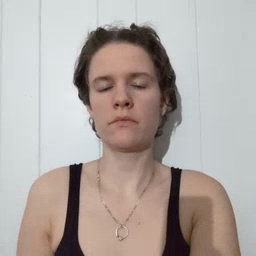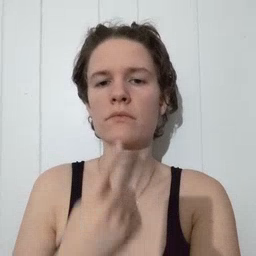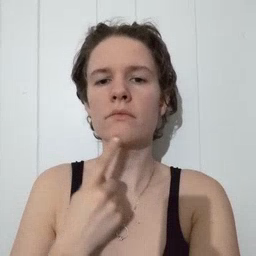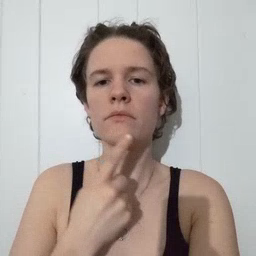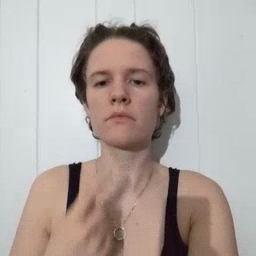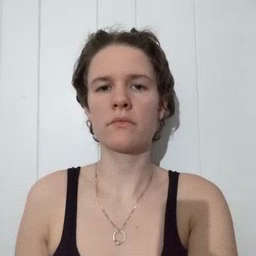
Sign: chin